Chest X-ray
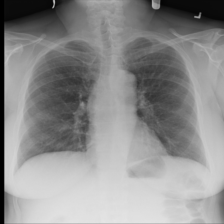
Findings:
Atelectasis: negative
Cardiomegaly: negative
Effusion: negative
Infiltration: positive
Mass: negative
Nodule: negative
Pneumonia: negative
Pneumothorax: negative
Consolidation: negative
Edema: negative
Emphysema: negative
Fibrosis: negative
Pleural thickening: negative
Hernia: negative